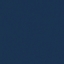
Land use / land cover class: SeaLake